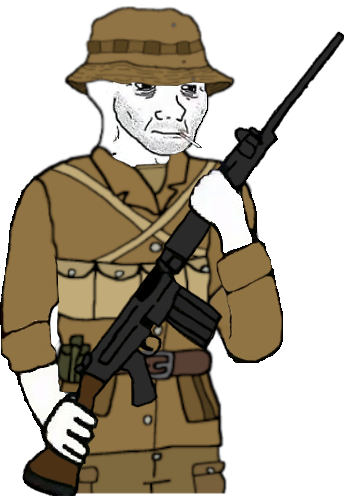
Label: 5_Doomer